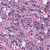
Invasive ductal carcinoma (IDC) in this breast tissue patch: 1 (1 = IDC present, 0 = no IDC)